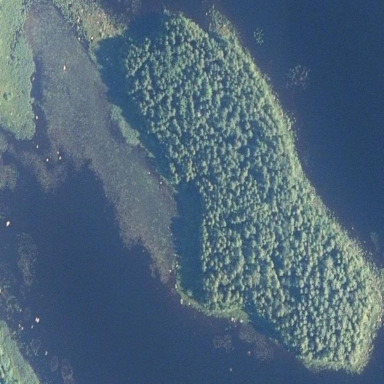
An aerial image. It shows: Islet.